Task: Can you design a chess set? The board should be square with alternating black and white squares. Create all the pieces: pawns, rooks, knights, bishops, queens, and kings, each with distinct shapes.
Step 1655:
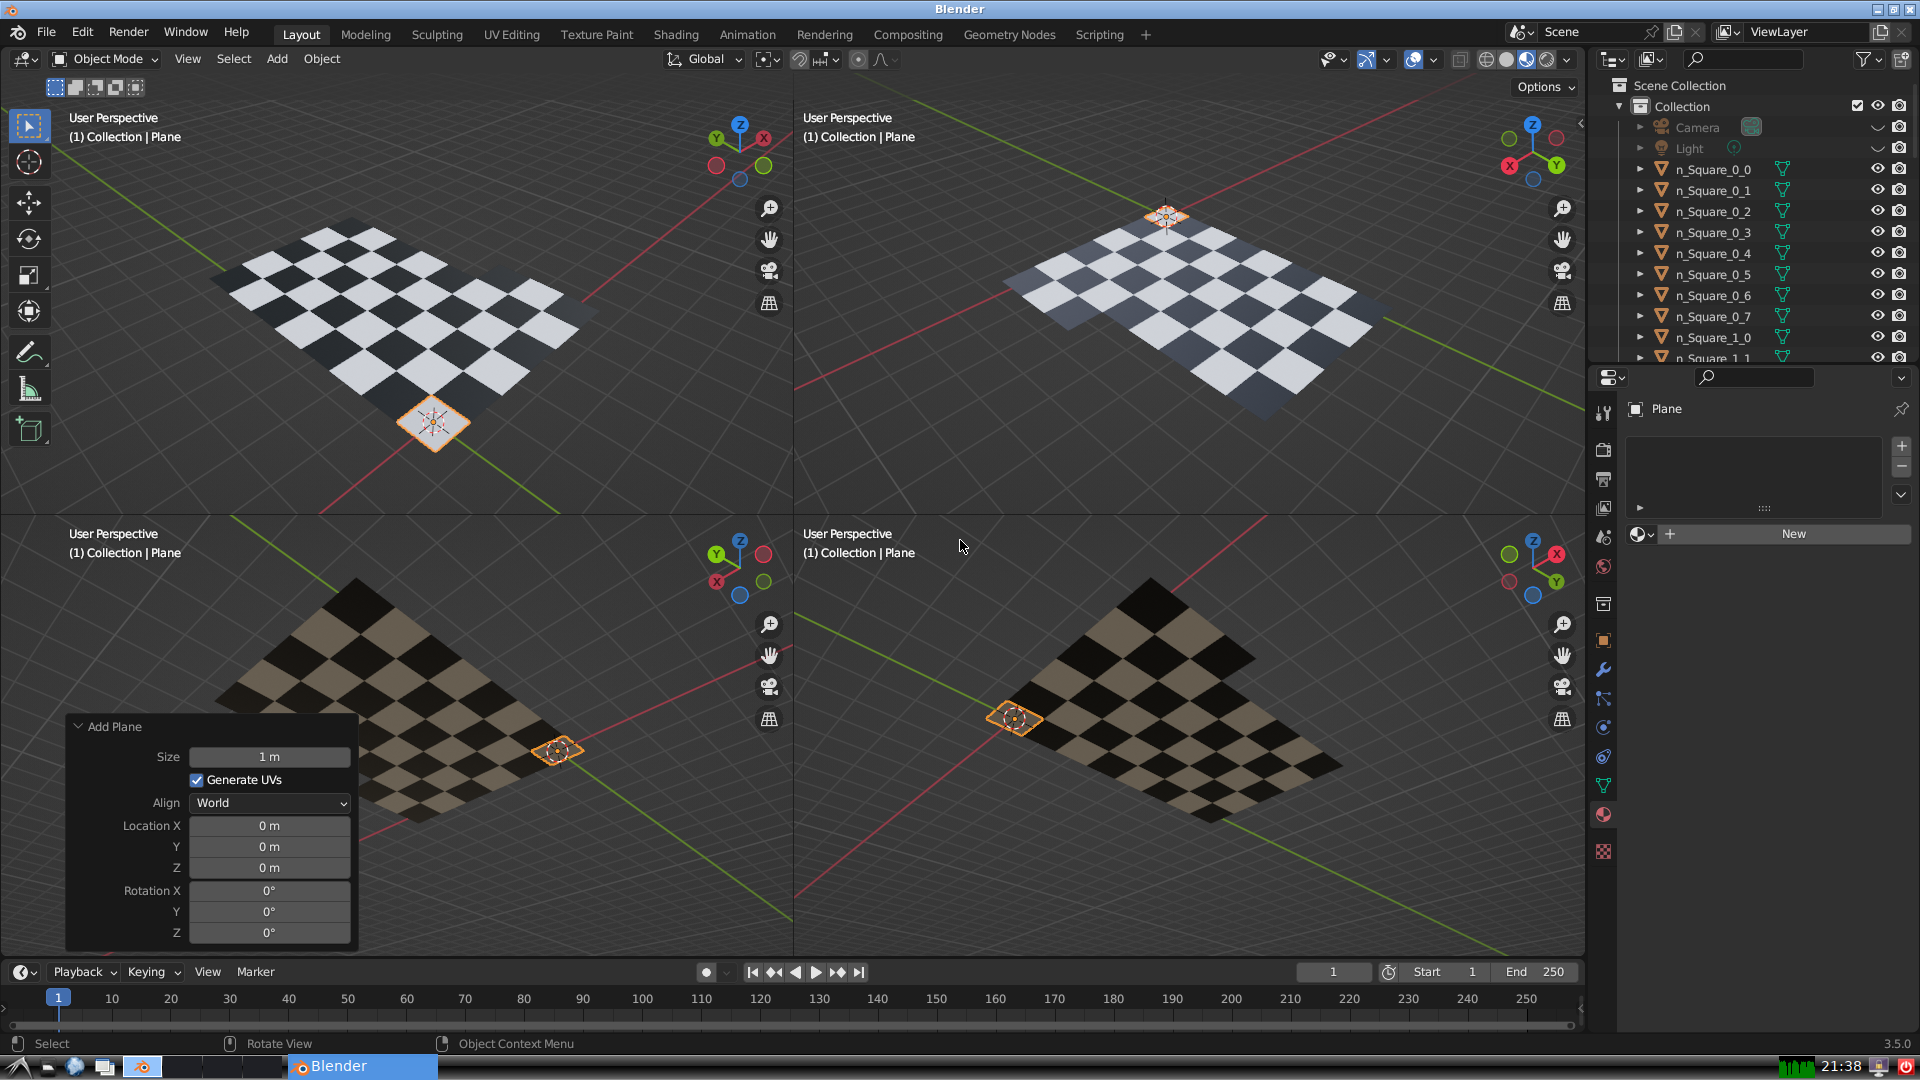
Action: {"mouse_move": [270, 826]}